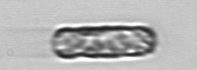
Label: Dactyliosolen_fragilissimus